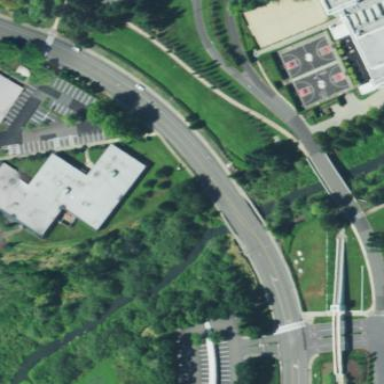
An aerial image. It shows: Office building.